Question: I have a column in an import file that should be linked to an option set in CRM. There are values like "All" like in this case below for example:

Can we support these type of scenarios somehow when importing data to CRM?
I'm using Microsoft Dynamics CRM 2013.
Thanks,
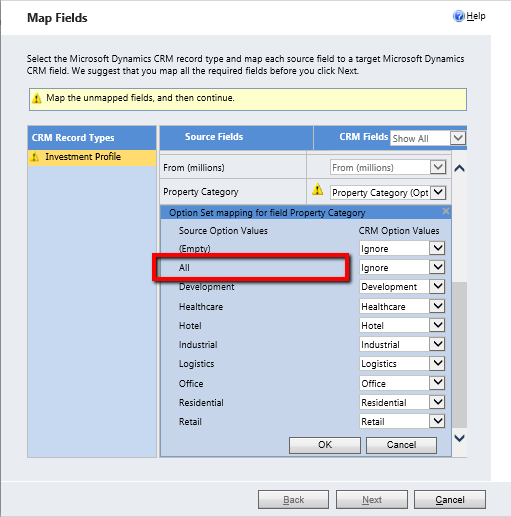
Answer: Optionsets inside Dynamics CRM can hold maximum one value, they don't hold multiple choices, so in your case a Category can be only an Hotel or an Office, can't be both Hotel and Office (or all your values)